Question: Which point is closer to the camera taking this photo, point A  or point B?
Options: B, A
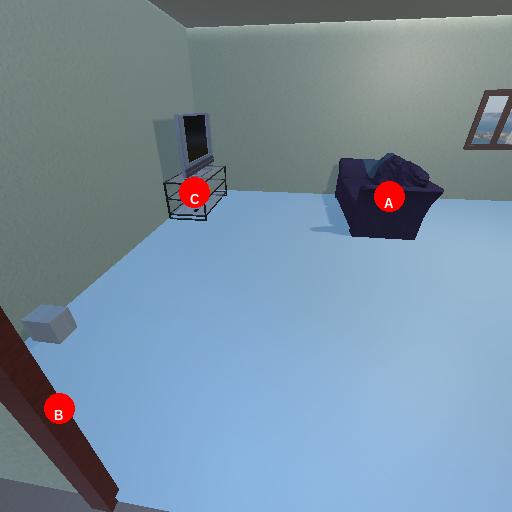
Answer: B